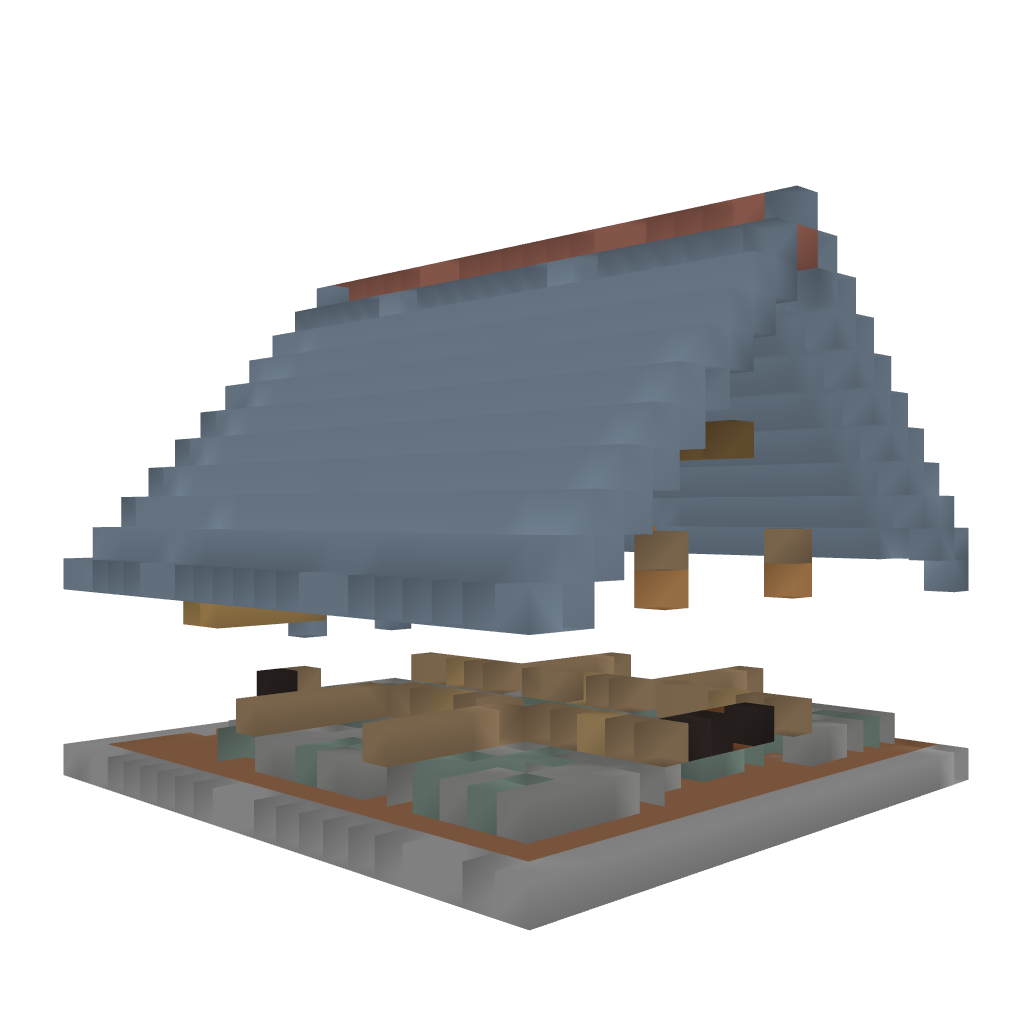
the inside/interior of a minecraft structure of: Barn_Large